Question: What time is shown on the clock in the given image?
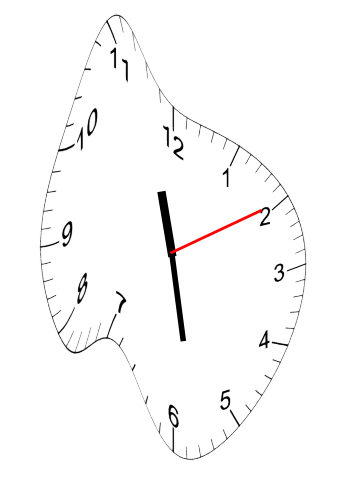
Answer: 11:28:10